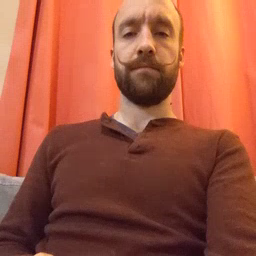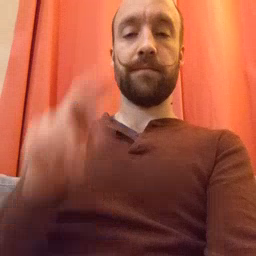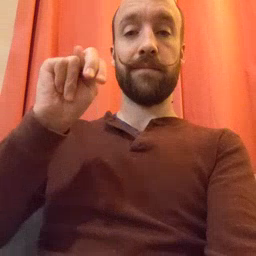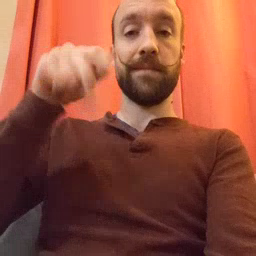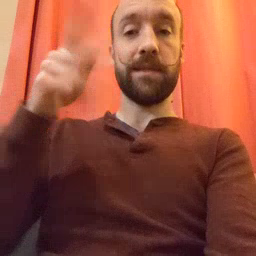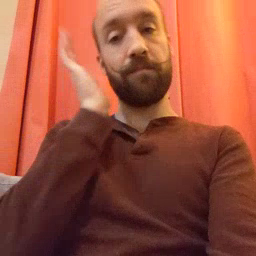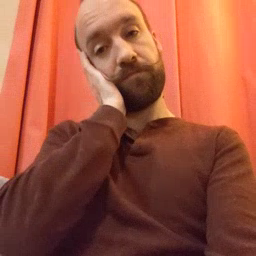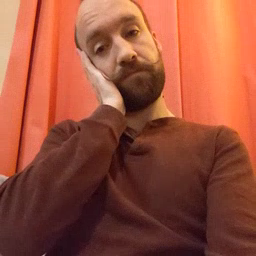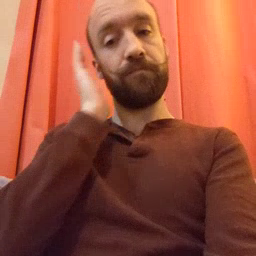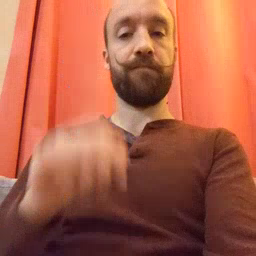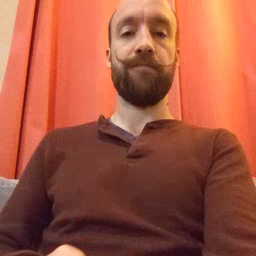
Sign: nap